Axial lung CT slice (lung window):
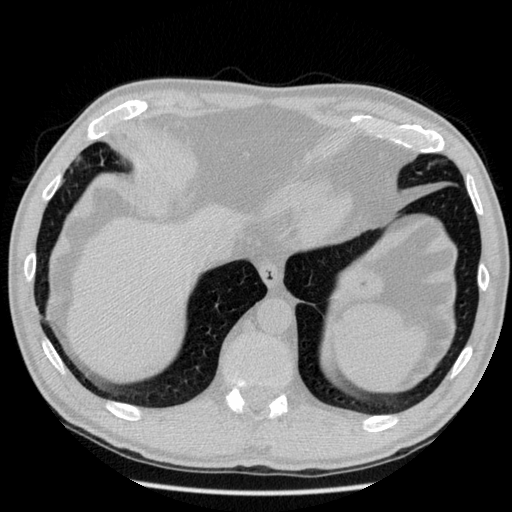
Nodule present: no